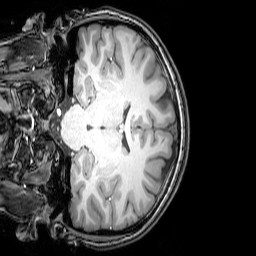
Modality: T1w
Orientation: coronal
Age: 23
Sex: female
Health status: healthy
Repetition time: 0.081 s
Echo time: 0.037 s